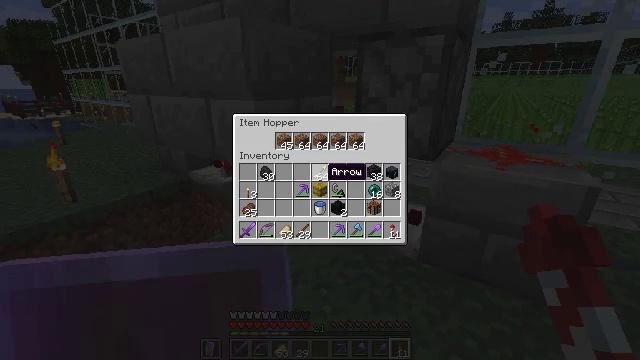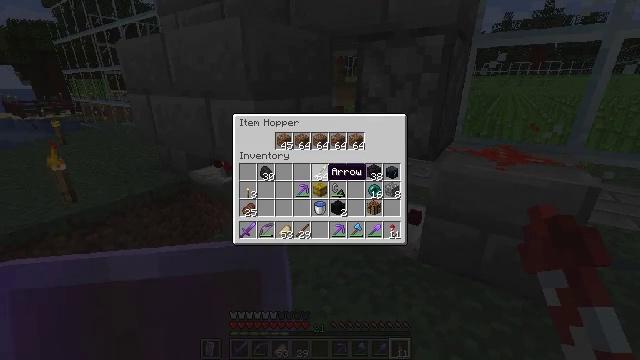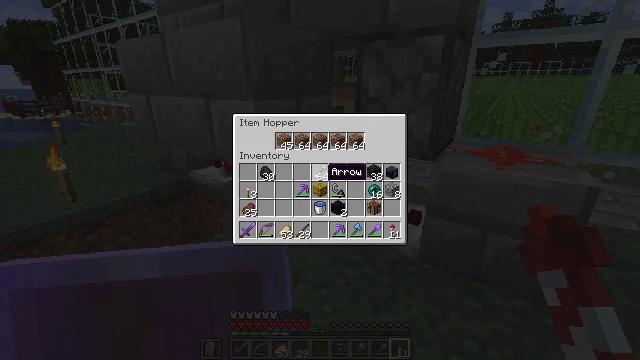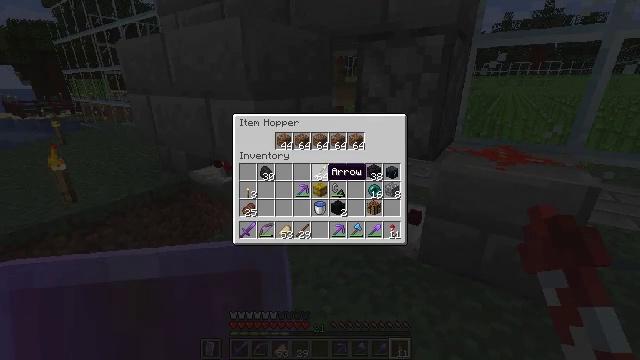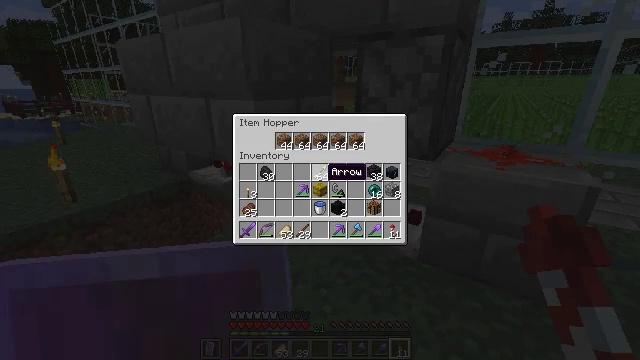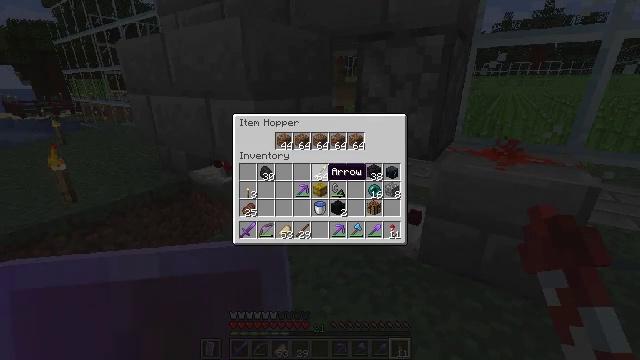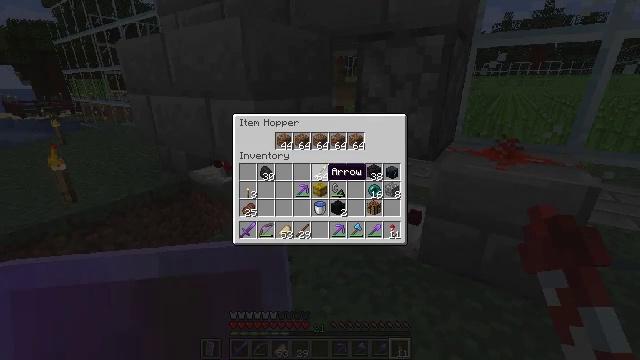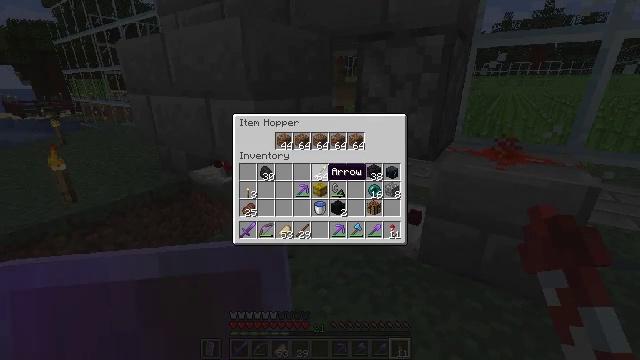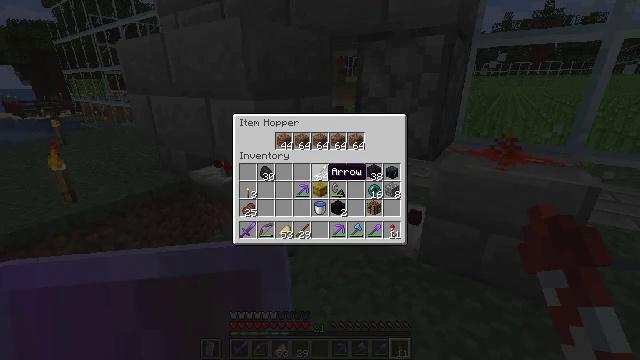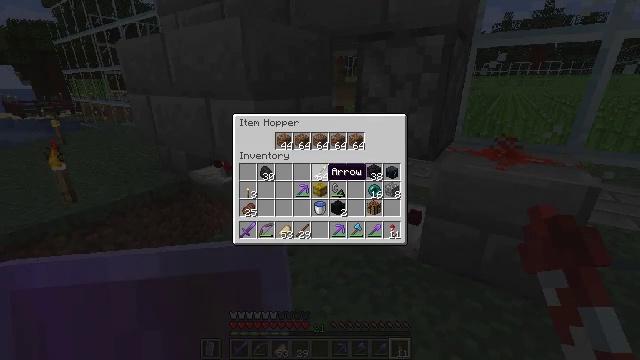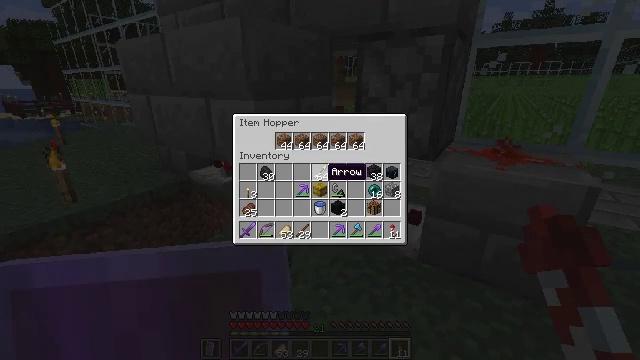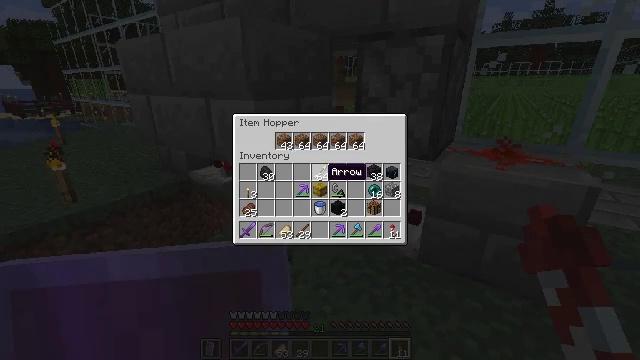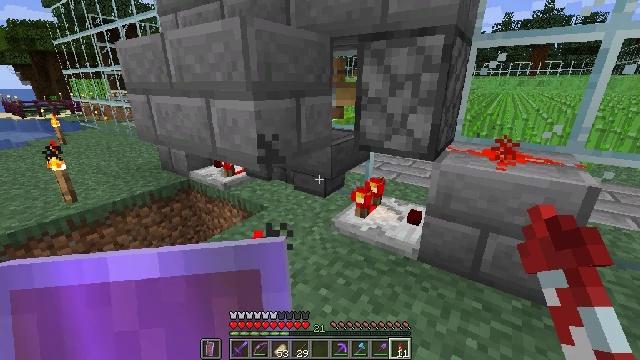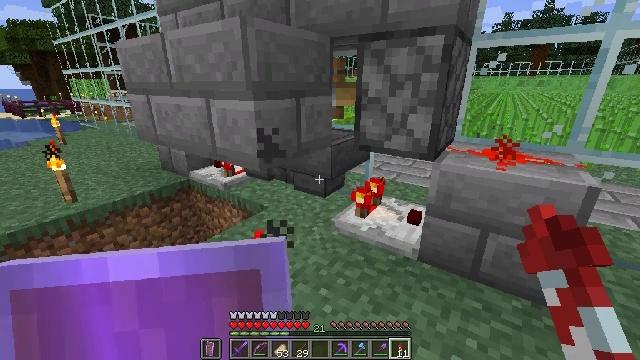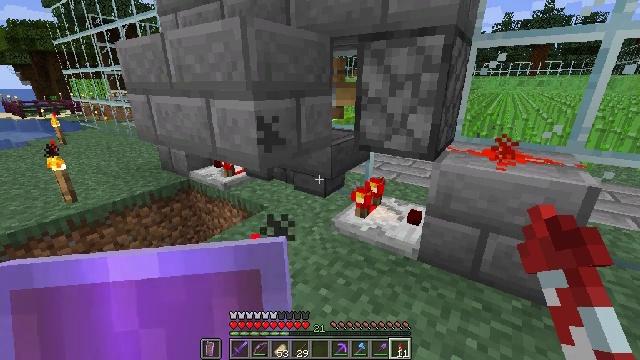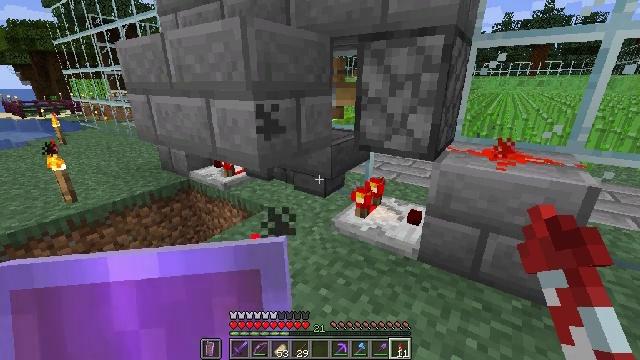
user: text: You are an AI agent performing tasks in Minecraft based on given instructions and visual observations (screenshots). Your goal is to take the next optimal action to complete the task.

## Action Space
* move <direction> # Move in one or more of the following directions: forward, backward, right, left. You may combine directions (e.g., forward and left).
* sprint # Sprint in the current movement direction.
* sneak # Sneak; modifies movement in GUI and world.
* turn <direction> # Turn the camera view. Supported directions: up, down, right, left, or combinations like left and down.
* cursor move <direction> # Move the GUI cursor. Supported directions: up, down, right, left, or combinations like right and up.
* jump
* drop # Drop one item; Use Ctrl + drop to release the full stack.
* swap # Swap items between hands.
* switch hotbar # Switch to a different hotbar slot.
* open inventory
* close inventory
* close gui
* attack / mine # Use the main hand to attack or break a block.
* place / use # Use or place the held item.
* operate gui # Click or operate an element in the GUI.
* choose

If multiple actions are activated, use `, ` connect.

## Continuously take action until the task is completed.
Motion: motion action
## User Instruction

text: Remove wheat seeds from the inventory.
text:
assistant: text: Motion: no_op
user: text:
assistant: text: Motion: no_op
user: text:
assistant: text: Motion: no_op
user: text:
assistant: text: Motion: no_op
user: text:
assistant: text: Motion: no_op
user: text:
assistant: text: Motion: no_op
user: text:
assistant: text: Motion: no_op
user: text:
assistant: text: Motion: no_op
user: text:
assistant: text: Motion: no_op
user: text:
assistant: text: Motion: no_op
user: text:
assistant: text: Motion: no_op
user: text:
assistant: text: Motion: no_op
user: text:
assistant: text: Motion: no_op
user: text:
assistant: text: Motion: no_op
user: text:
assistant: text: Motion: no_op
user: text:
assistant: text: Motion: no_op
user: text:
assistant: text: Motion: no_op
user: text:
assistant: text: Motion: no_op
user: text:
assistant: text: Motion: no_op
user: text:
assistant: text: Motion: no_op
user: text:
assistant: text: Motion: no_op
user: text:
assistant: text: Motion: no_op
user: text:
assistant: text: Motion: no_op
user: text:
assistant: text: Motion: move right
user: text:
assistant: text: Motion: move right
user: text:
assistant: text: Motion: move right
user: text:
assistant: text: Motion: move right
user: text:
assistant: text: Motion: move right
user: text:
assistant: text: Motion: move right
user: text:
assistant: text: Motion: no_op